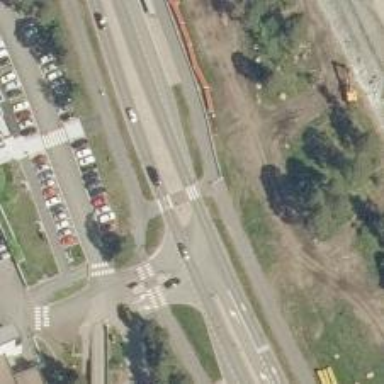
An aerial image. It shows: Asphalt cycleway with marked crossing that has island.